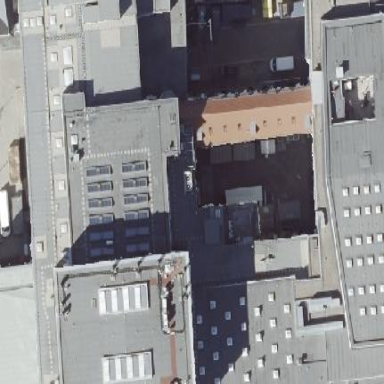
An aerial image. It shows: Part of the building is designated for commercial use.